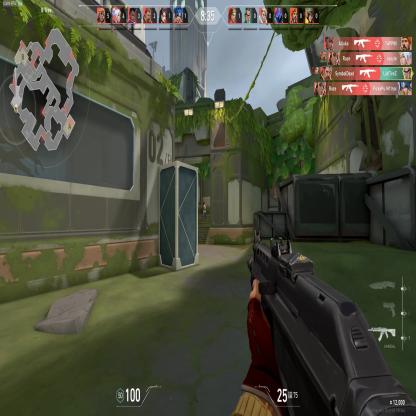
Label: enemy